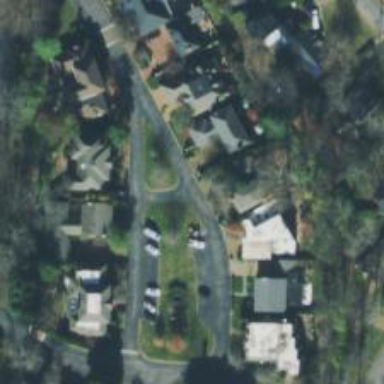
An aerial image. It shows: Residential road.